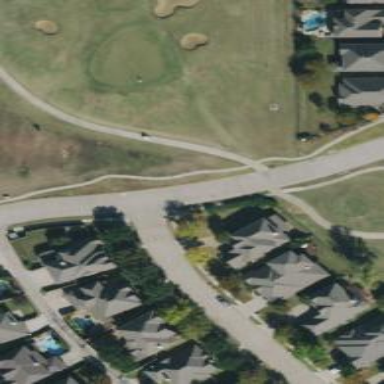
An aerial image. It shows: Service road designated as golf cart path.